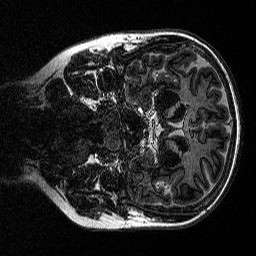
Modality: MP2RAGE
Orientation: coronal
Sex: female
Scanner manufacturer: siemens
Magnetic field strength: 3 T
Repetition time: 5 s
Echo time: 0.00292 s